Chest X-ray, PA view. Patient: 43 years old, sex F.
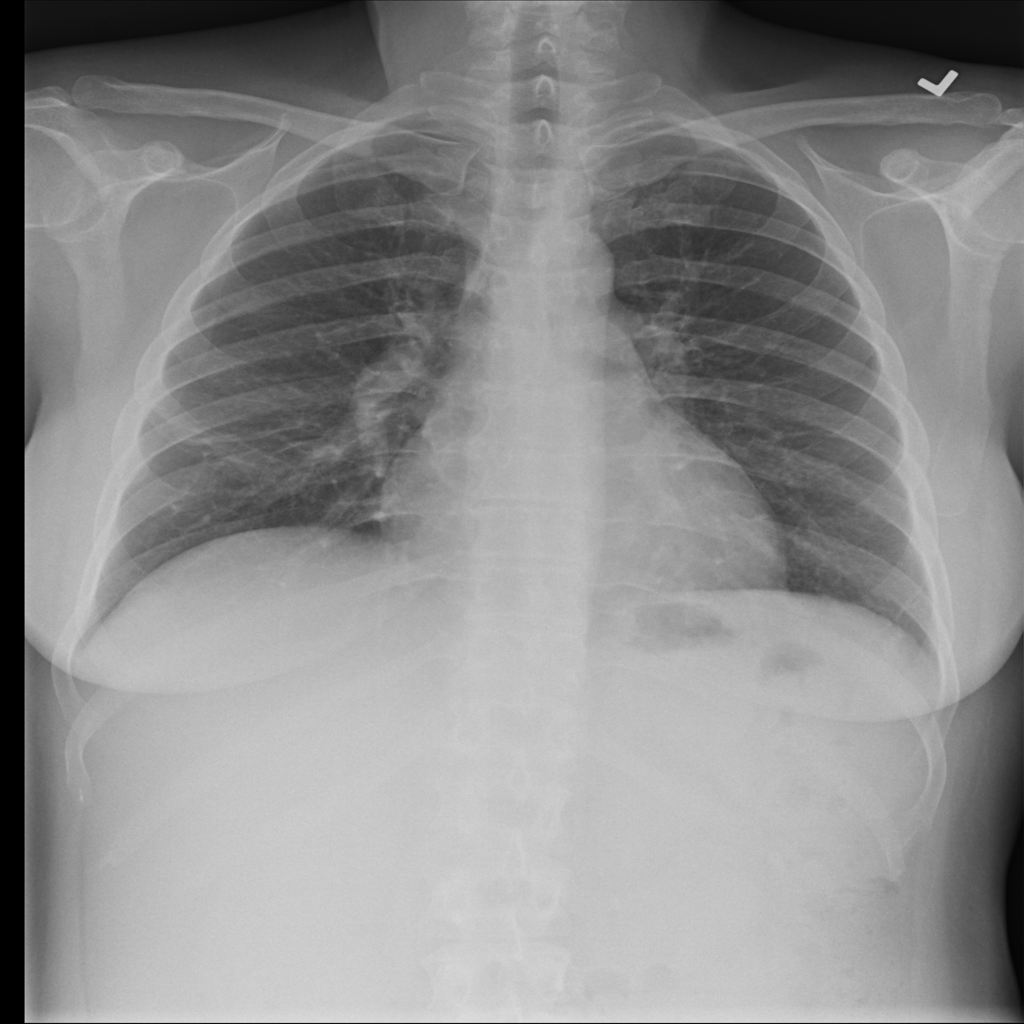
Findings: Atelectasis